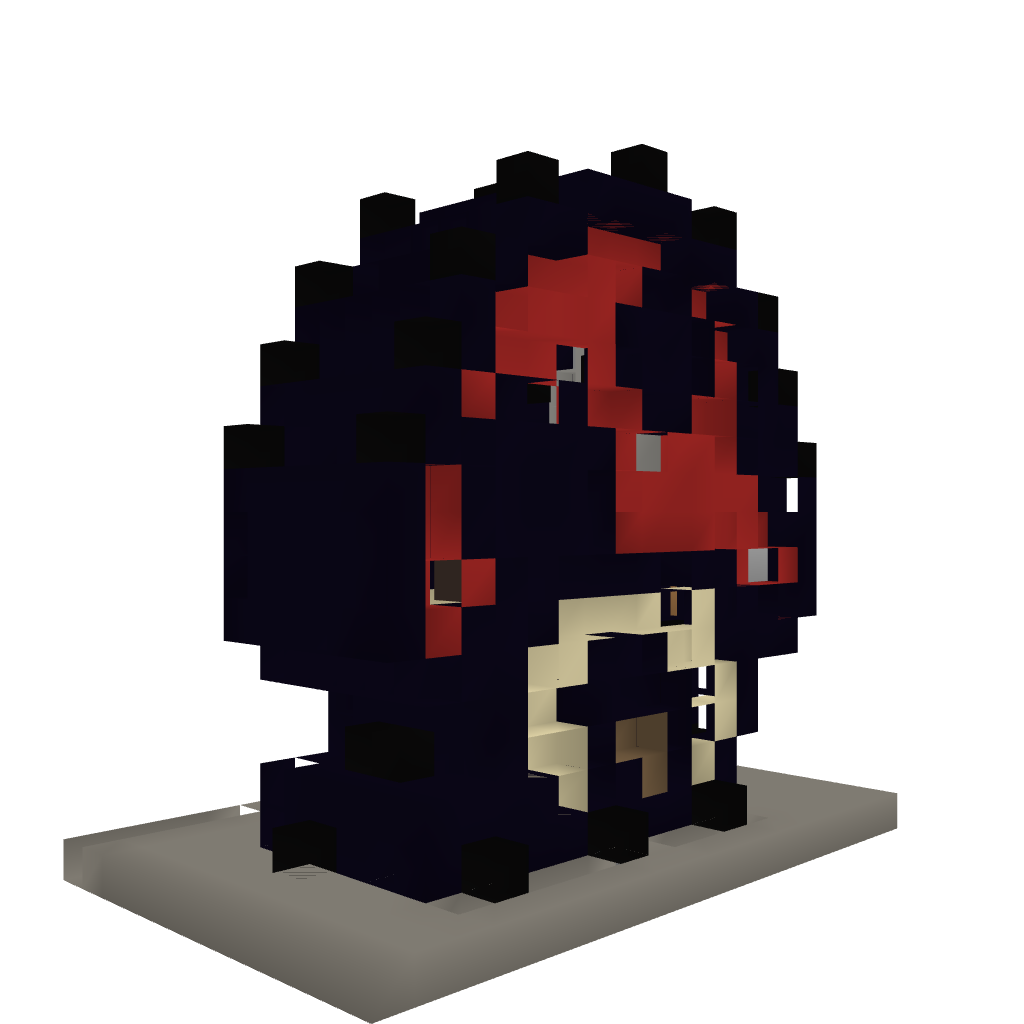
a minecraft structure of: MB3 Mushroom house